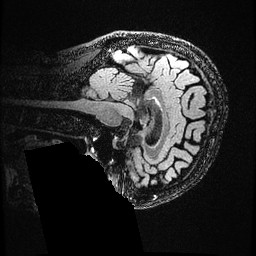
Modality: FLAIR
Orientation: sagittal
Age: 59
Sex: female
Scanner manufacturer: ge
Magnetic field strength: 3 T
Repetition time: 4.802 s
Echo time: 0.117 s